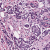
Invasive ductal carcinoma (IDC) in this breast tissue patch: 1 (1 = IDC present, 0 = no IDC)